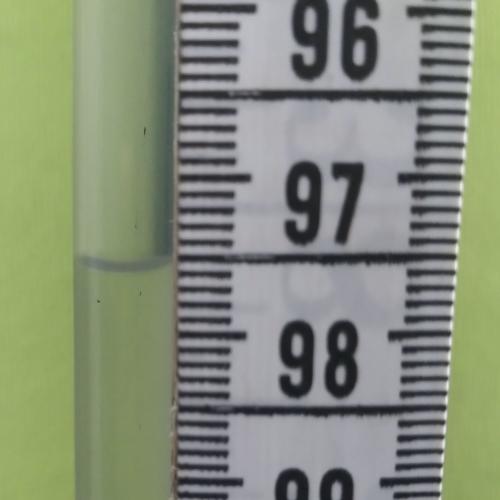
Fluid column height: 97.5 cm